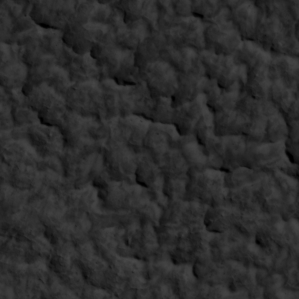
Label: non_frost